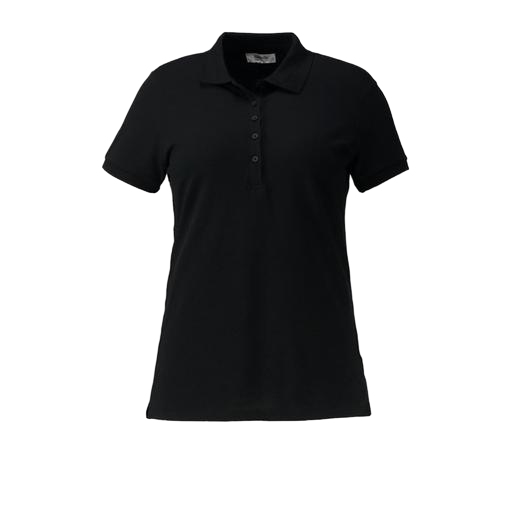
black female polo shirt, black women's boyfriend polo shirt, skinny stretch polo shirt, white background